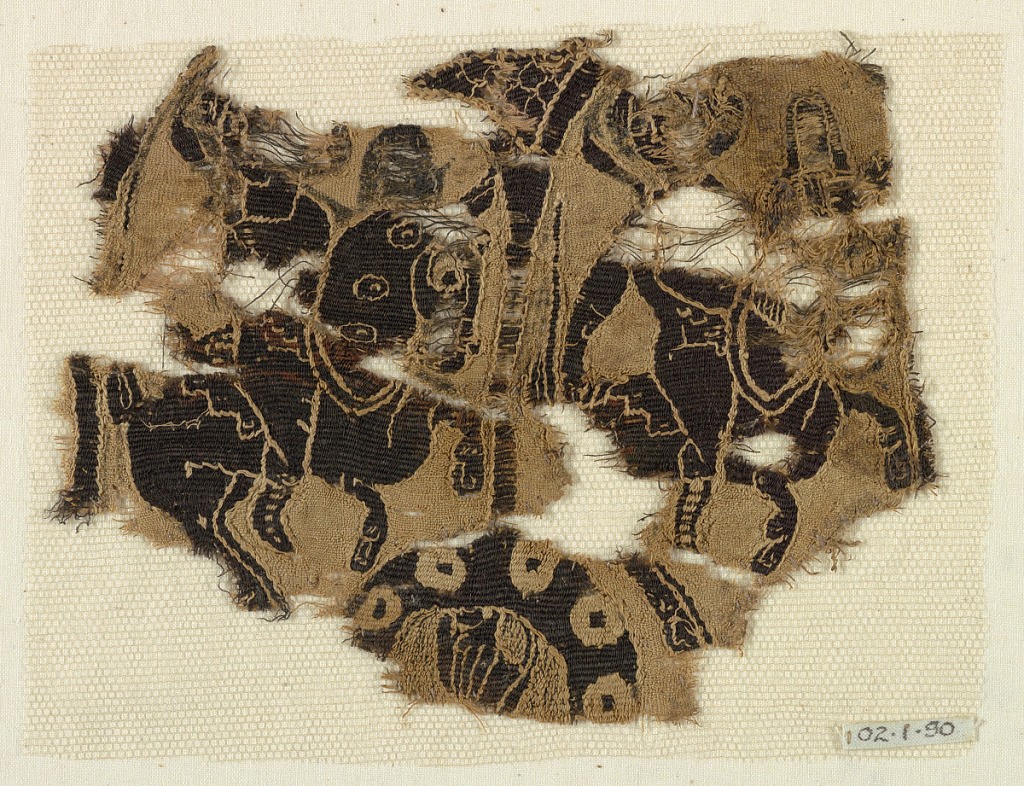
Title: Fragment
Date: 3rd–4th century
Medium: Warp; S-spun linen. Wefts; S-spun linen, S-spun wool. Technique: slit tapestry with supplementary weft wrapping and grouped warps
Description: A much destroyed fragment showing two riders within arches.